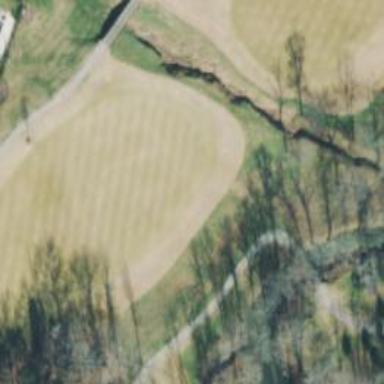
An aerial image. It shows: View of golf hole.